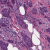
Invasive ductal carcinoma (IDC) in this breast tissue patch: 1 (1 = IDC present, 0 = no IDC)